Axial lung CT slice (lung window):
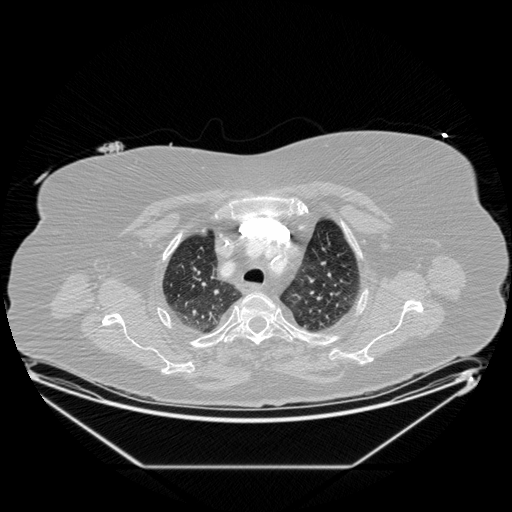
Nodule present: no